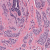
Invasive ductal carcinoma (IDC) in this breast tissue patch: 1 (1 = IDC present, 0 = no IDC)